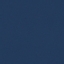
Label: SeaLake